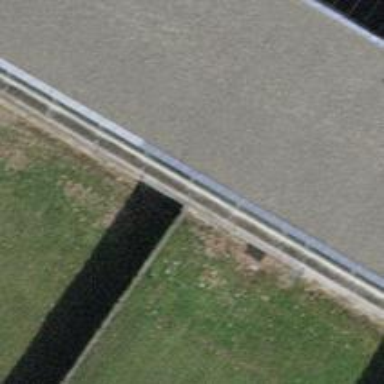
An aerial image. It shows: Noise barrier wall.